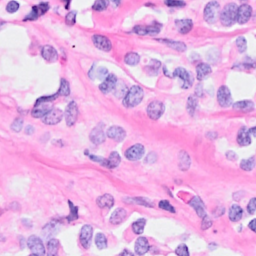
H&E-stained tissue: Breast